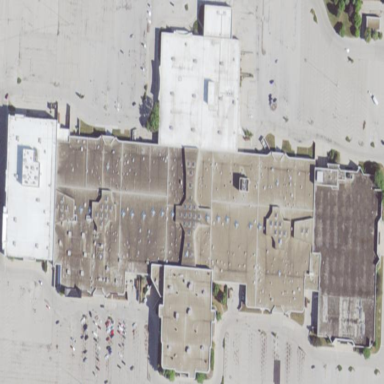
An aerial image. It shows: Mall building.